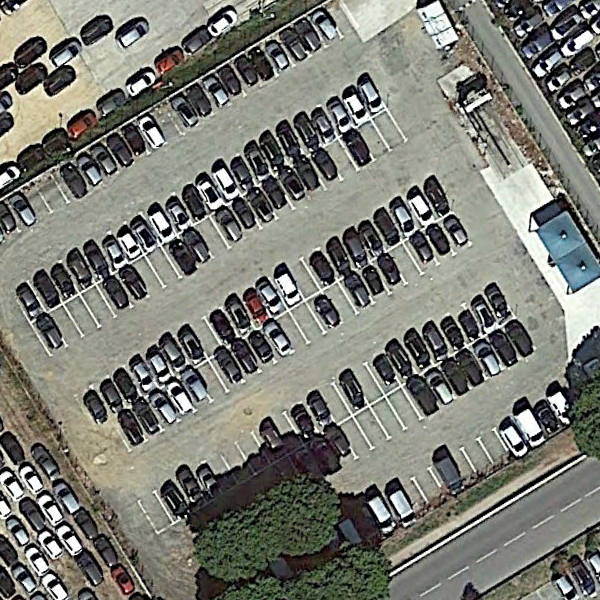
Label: Parking